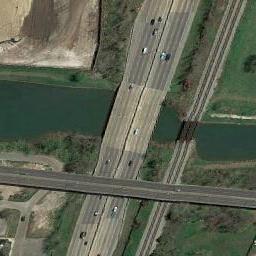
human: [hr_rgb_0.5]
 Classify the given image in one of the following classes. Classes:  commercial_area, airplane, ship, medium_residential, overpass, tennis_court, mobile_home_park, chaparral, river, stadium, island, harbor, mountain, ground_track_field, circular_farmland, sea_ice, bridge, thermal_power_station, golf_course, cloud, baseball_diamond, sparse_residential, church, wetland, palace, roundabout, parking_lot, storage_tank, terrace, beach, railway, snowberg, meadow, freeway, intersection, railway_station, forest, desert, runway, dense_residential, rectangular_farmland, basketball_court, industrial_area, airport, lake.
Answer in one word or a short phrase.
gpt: bridge